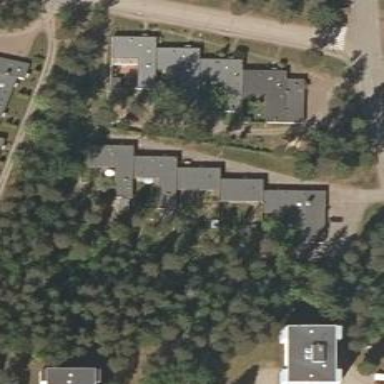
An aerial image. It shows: Terrace building with flat grey roof.